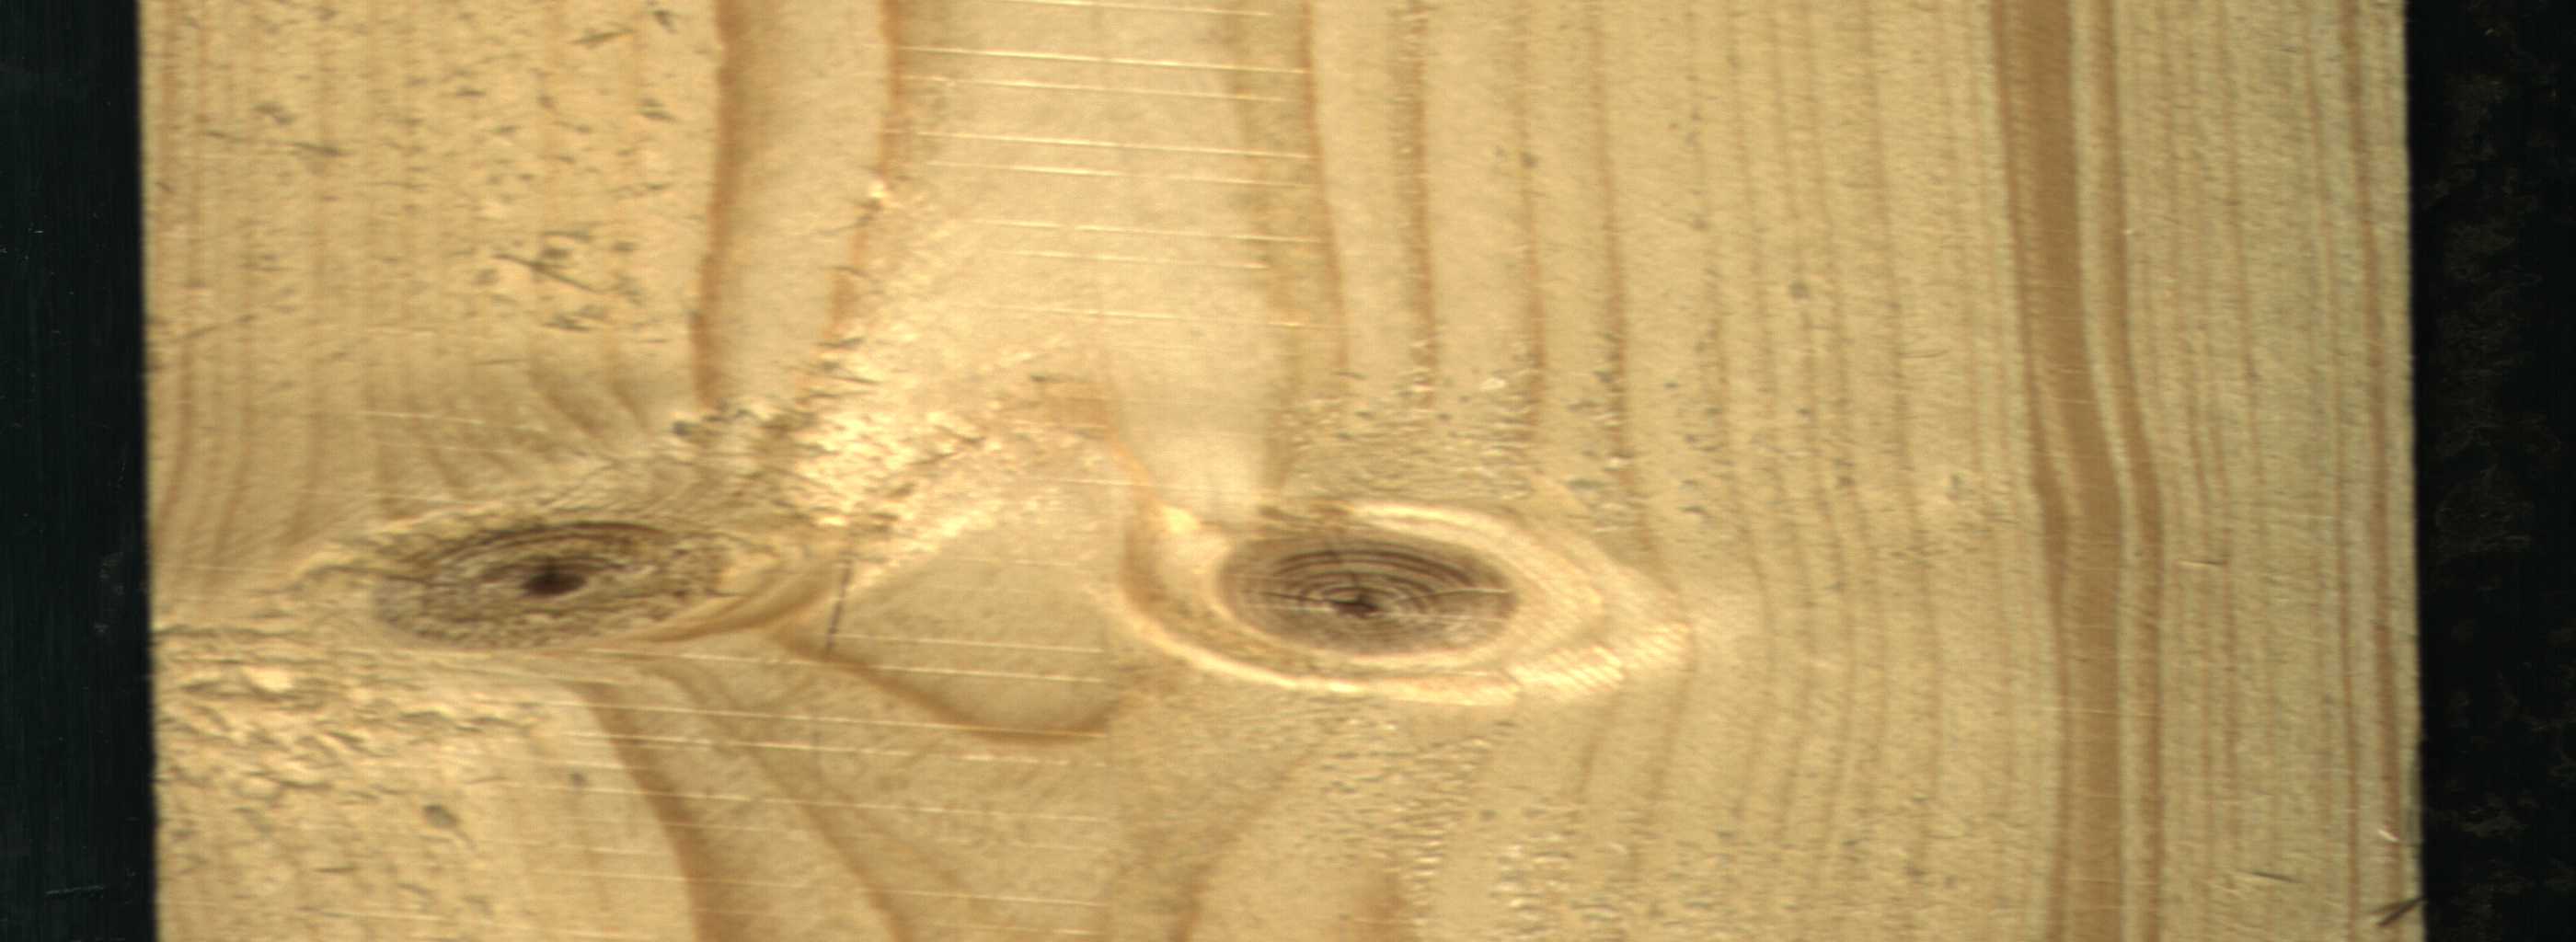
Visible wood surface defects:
Quartzity
Live_Knot
Live_Knot